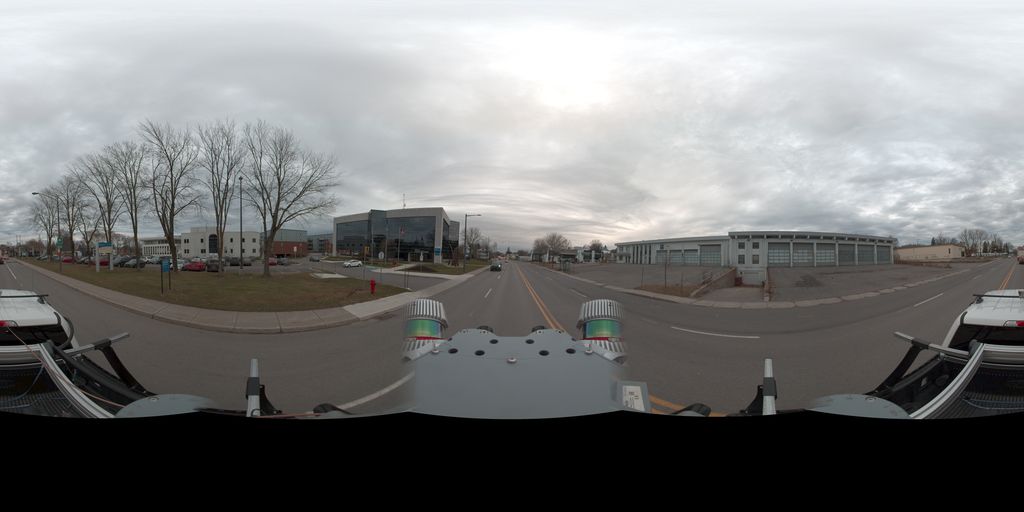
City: quebec_city